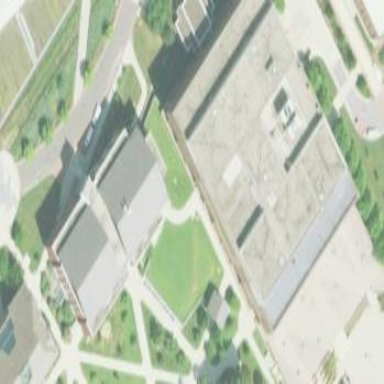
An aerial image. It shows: Building that serves as library.